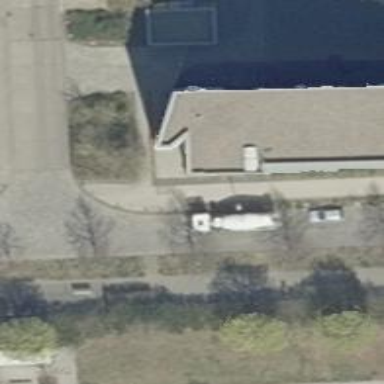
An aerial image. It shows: Sidewalk.